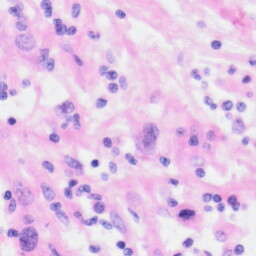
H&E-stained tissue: Kidney